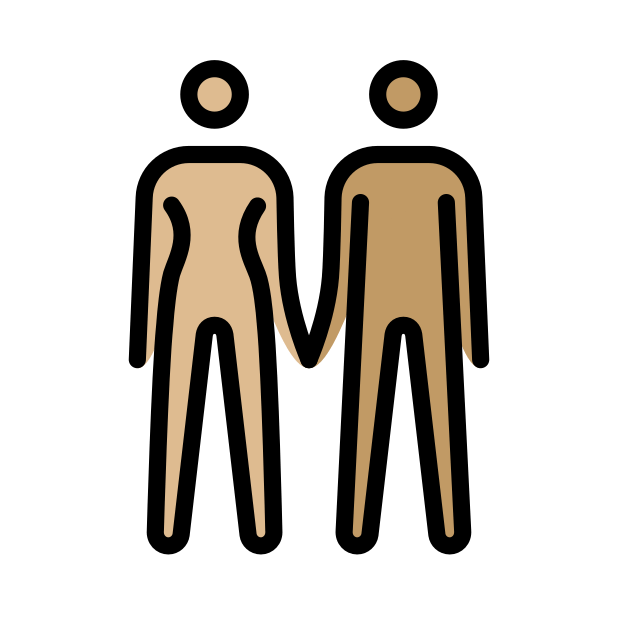
woman and man holding hands: medium-light skin tone, medium skin tone